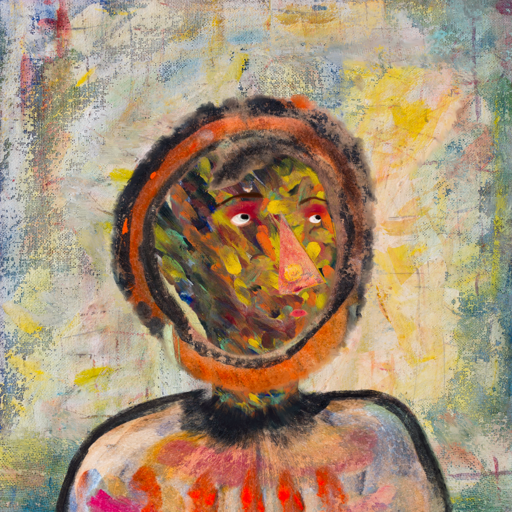
Background: Irani, Head And Neck Side: An_Impression, Face Side: Irani, Bust: Childish, Hair Side: Childish, Head Accessory: Blank, Second Necklace: Blank, Necklace: Blank, Baby: Blank